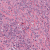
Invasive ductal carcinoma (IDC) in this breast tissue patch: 1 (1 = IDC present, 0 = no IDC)